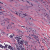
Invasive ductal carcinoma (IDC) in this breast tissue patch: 1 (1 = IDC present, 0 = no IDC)